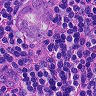
Metastatic tissue present: yes